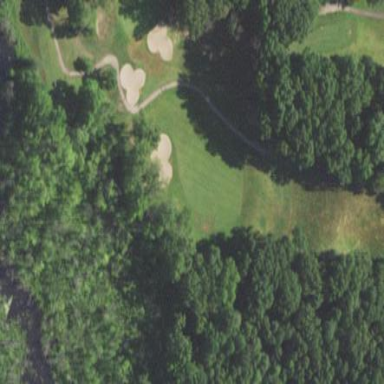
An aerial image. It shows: Scenic golf fairway.